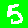
Digit: 5